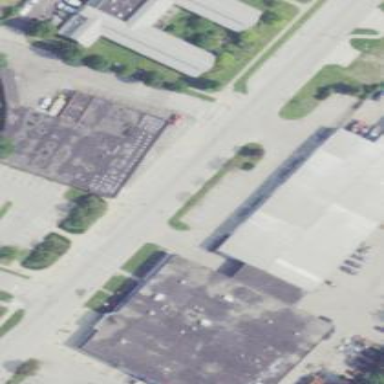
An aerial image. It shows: Industrial building.